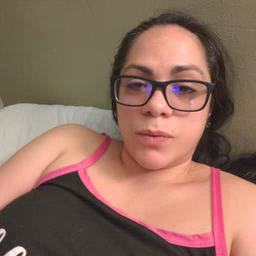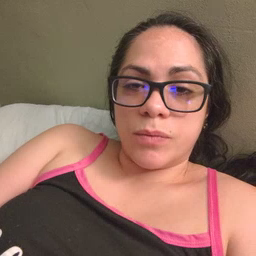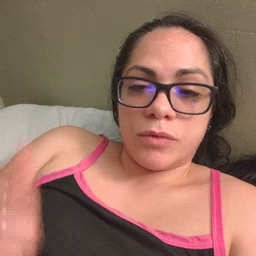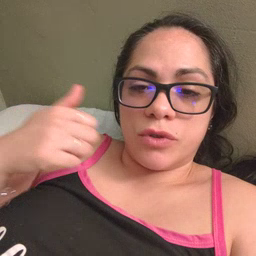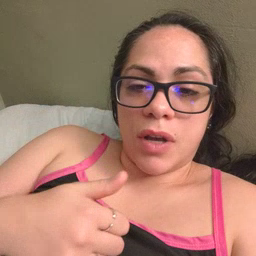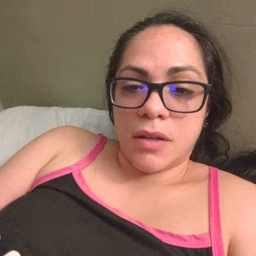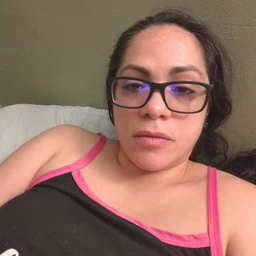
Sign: jacket